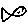
Label: fish